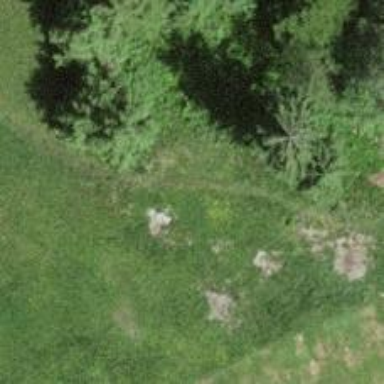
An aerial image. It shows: Path covered with grass.